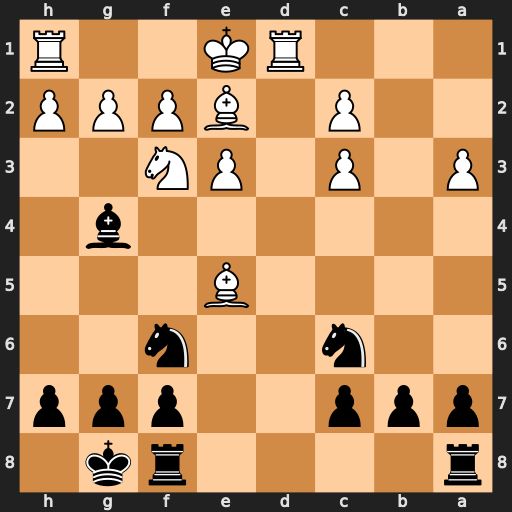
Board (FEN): r4rk1/ppp2ppp/2n2n2/4B3/6b1/P1P1PN2/2P1BPPP/3RK2R
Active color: b
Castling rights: K
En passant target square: -
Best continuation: Bxf3 Bxf6 Bxe2 Kxe2 gxf6